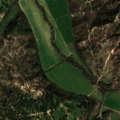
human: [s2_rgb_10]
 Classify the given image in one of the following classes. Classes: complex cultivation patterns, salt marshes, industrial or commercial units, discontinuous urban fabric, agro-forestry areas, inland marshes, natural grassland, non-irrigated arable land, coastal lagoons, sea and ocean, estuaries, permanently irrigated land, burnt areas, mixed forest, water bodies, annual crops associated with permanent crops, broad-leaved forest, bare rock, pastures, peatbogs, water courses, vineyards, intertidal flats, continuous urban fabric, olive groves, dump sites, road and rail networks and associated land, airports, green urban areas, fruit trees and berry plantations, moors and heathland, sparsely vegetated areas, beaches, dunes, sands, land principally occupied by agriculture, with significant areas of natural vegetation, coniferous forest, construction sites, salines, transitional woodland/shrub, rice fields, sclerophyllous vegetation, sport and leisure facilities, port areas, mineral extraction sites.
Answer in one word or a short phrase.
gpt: permanently irrigated land, broad-leaved forest